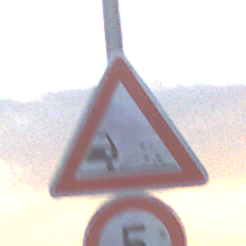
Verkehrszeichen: SplittSchotter
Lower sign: Geschwindigkeit5
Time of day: SunriseSunset
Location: Outdoor (Nature)
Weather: PartlyCloudy
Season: NotSpecified
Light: Natural